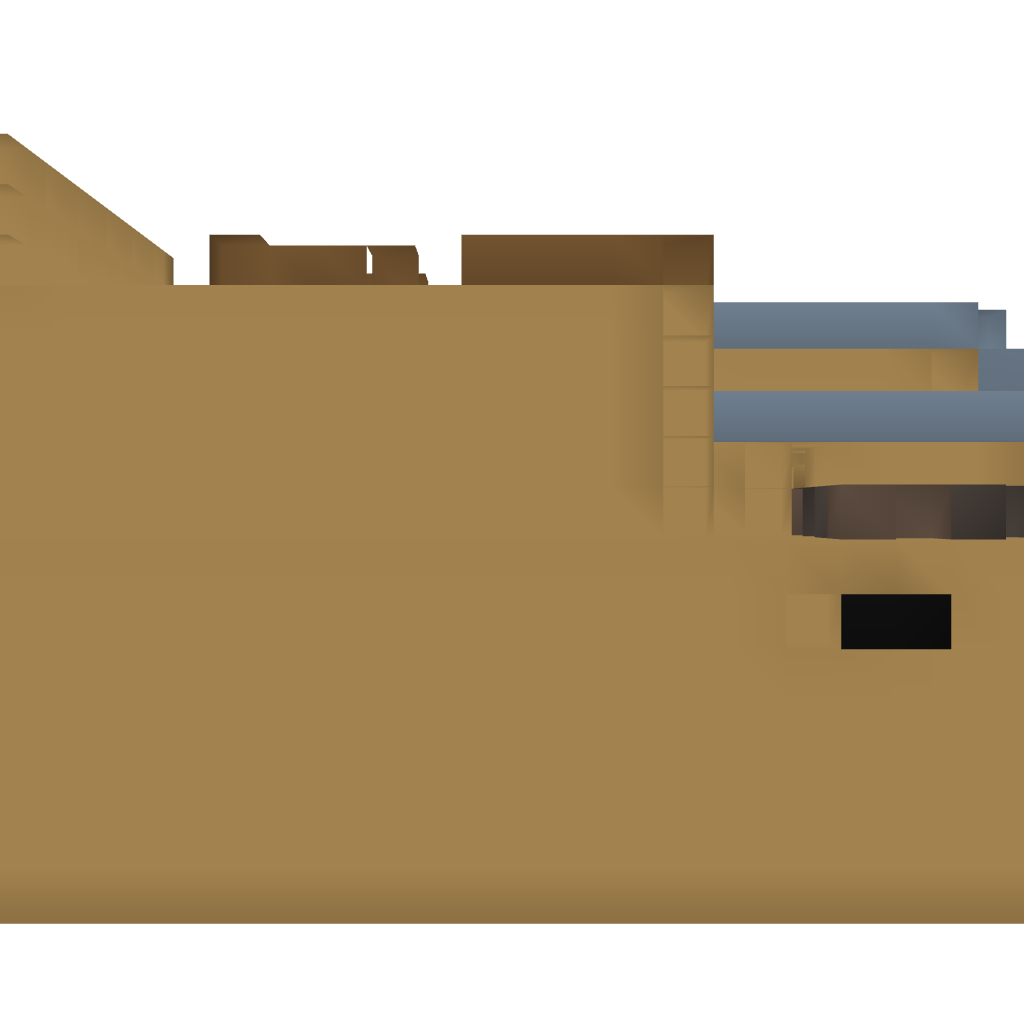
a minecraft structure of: Train Depot/Station